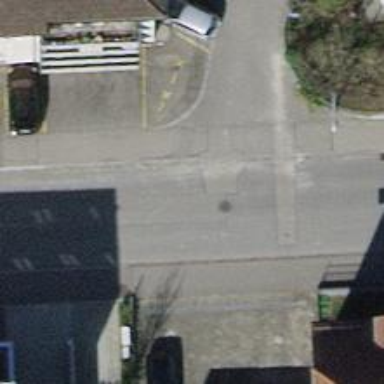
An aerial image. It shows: Residential road with asphalt surface.